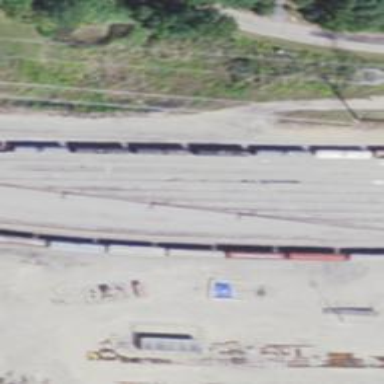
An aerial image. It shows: Railway yard used for servicing trains.